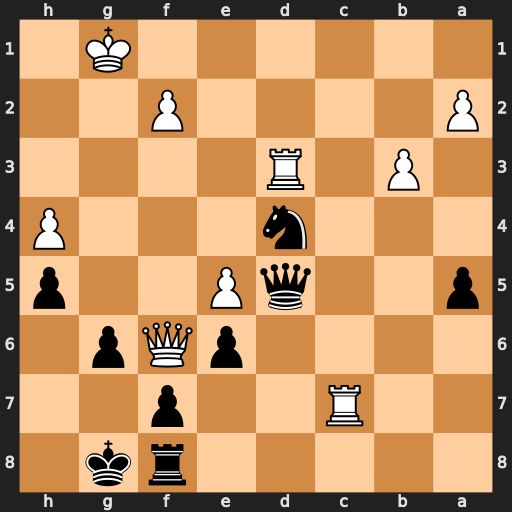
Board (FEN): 5rk1/2R2p2/4pQp1/p2qP2p/3n3P/1P1R4/P4P2/6K1
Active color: b
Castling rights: -
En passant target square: -
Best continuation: Ne2+ Kh2 Qxd3